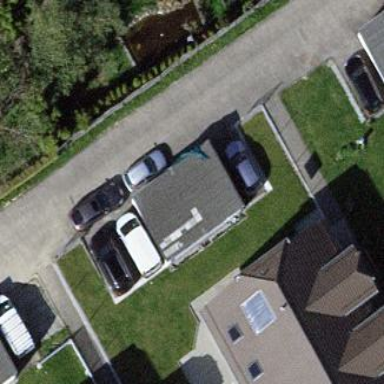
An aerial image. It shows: Garage building.